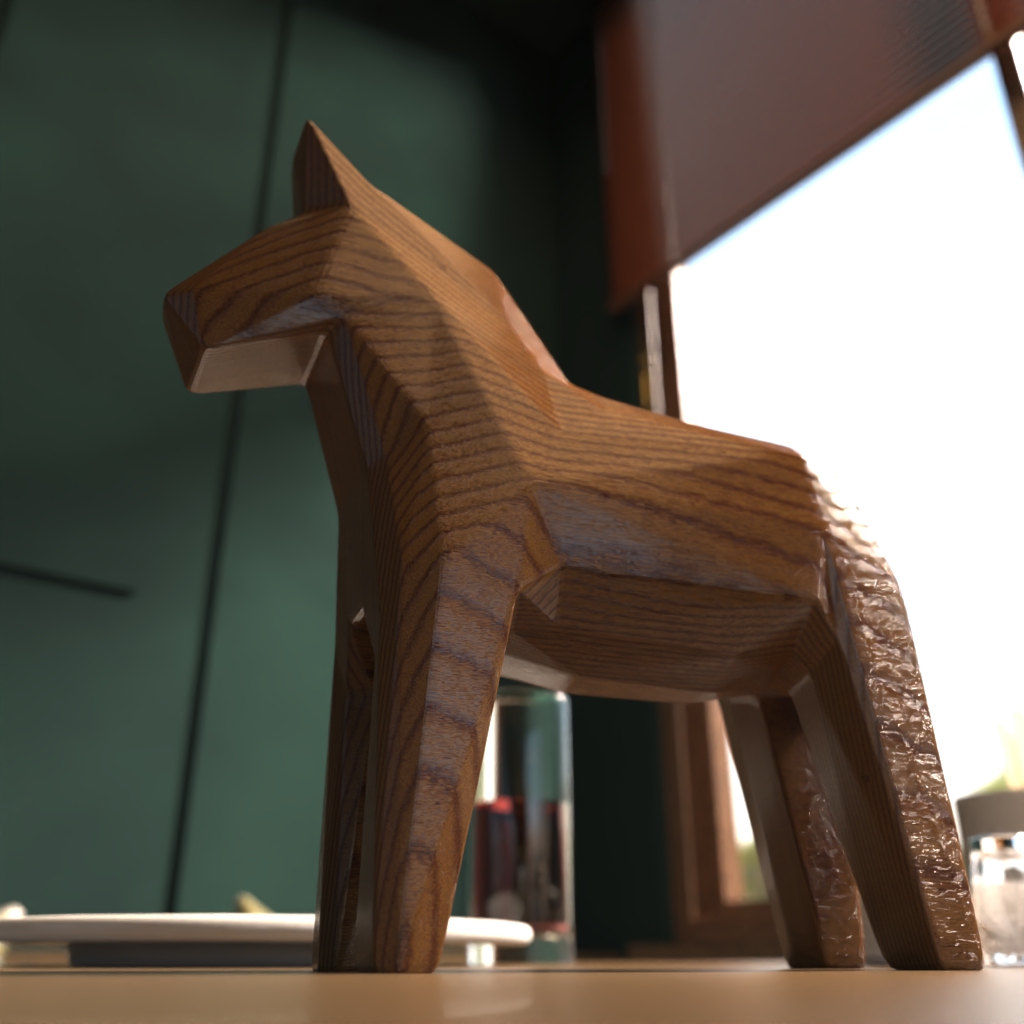
A high quality rendering of a dalahest_oak dalecarlian horse figurine made of varnished dark oak standing on a wooden table in an a sports hall with natural soft daylight from windows,medium shot from low-angle left front side, 35 mm, f 8